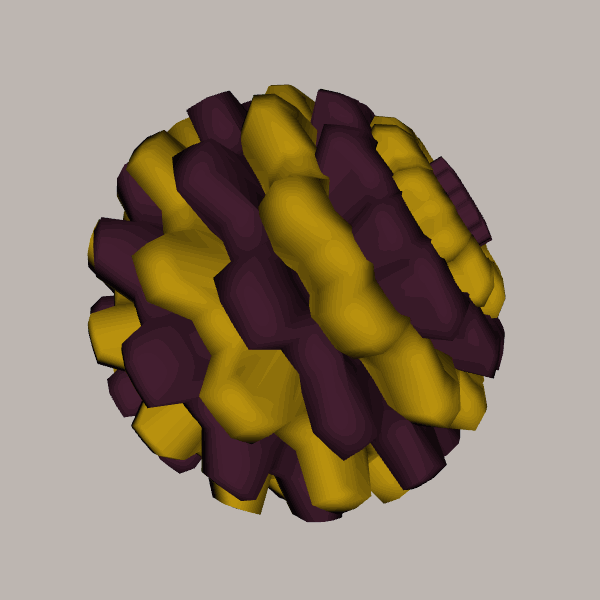
Background: light